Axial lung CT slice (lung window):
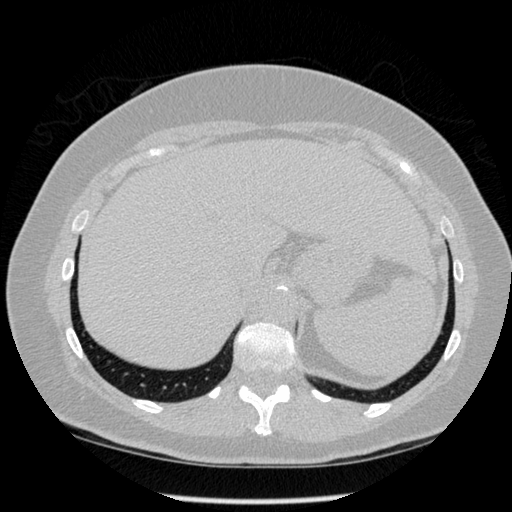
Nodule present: no